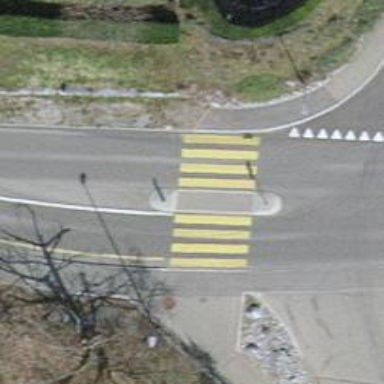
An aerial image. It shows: Marked zebra crossing with island in the middle.